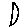
Label: moon